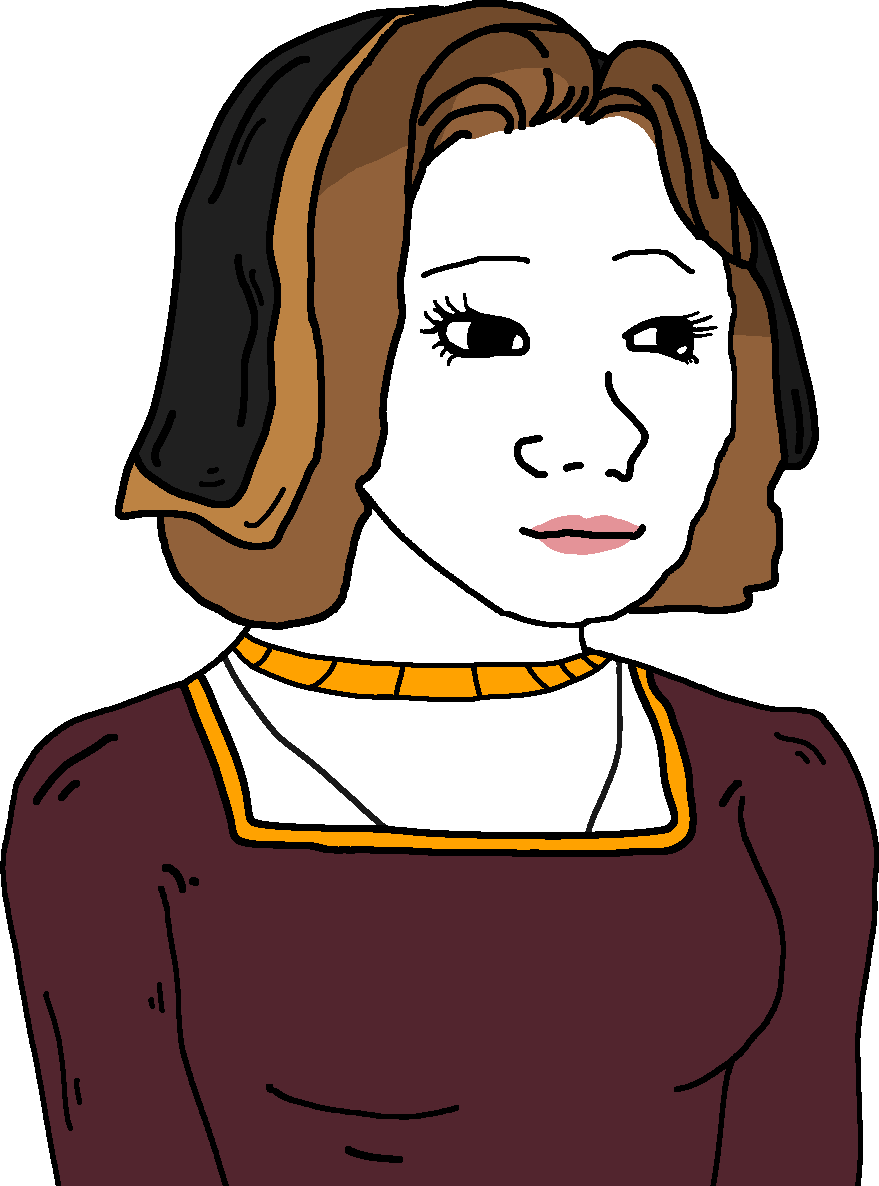
Label: 5_Trad_Wife